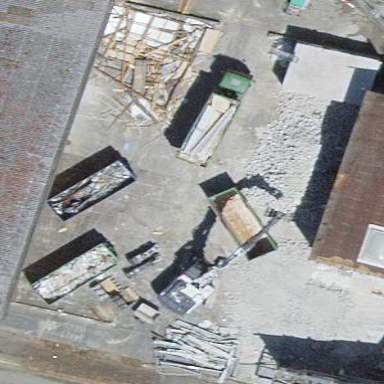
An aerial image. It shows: Industrial building.